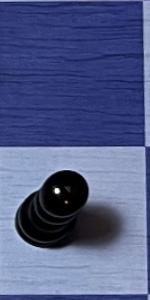
Label: Pawn_Black